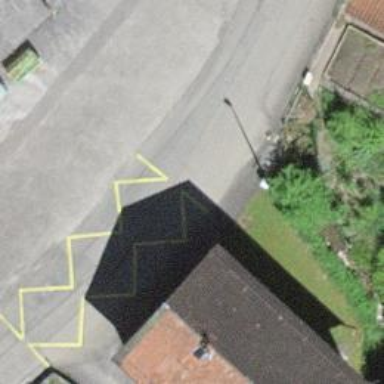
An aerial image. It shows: Bus stop with platform for public transport.